Question: I want to make a plot like this one in MATLAB:

I searched in google but I did not find any way to do it in MATLAB.
How can I do that figure in MATLAB? Does not need to be exactly the same plot but the same info must be involved in the plot.
Thanks
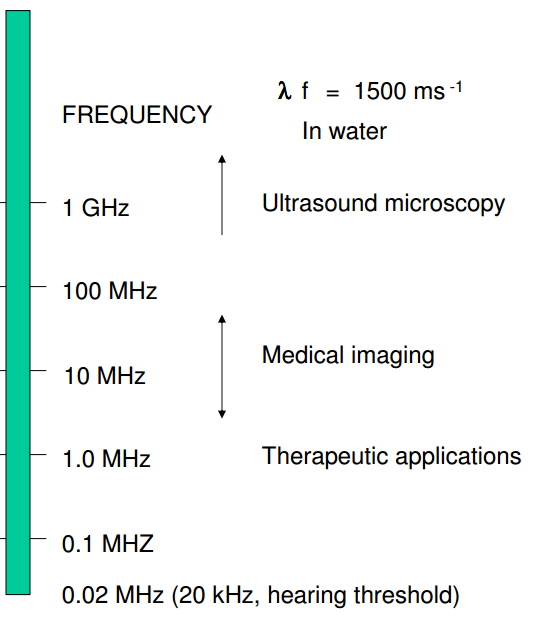
Answer: It is too long for a comment, so here is a fixed (and without loops) version of @nilZ0r answer (). I annotated the changes:
'''
% Create figure and axes
f = figure('Color',[1 1 1]); clf % <-- white background
a = axes;
aPos = [0.1 0.1 0.03 0.8];
gbColor = [0 1 0.7];
yTick = logspace(4,10,7);
YTickLlb = {'0.01MHz','0.1 MHz','1.0 MHz','10 MHz','100 MHz','1 GHz',''};
set(a,...
'Position', aPos, ...
'YAxisLocation','right', ...
'YLim', yTick([1 end]), ...
'YScale','log',...
'YTickLabel',YTickLlb,...
'XTick',[], ...
'Box','on',...
'Color', gbColor)
title('Frequency')
% Plot text
txtFontSize = 12;
txt = {'Hearing threshold (20 kHz)','Therapeutic applications',...
'Medical imaging','Ultrasound microscopy'};
txtPos = [2e4 1e6 2e7 1e9];
txtOffset = 5;
% No need for a loop:
text(ones(numel(txtPos),1)*txtOffset, txtPos, txt,'FontSize', txtFontSize);
% Plot arrows (with figure as reference)
arrowPos = [[6 70]*1e6; [7 70]*1e8]; % <-- matrix instead of a cell array
% arrowType is deleted
arrowOffset = (aPos(1) + aPos(3)*txtOffset*0.9)*[1 1];
normYTick = linspace(0,1,length(yTick));
% two different calls to 'annotation', based on the arrow type:
annotation(f, 'doublearrow', arrowOffset, interp1(yTick, normYTick,...
arrowPos(1,:))*aPos(4) + aPos(2),'HeadStyle','Plain','Head1Width',4,...
'Head2Width',4, 'Head1Length', 4,'Head2Length', 4);
annotation(f, 'arrow', arrowOffset, interp1(yTick, normYTick,...
arrowPos(2,:))*aPos(4) + aPos(2),'HeadStyle','Plain','HeadWidth',4,...
'HeadLength',4);
% Plot information text
text(7, yTick(end), '\lambda f = 1500 ms^{-1} in water',...
'FontSize', txtFontSize)
'''
And the result:
<URL>